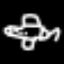
Label: airplane